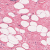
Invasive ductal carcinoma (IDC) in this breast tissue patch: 0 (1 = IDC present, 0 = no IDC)